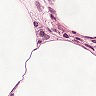
Metastatic tissue present: no